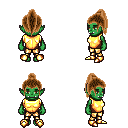
a pixel art fantasy rpg character, female body template, orc, green skin, gold chest armor, gold greaves, brown long topknot hairstyle, gold boots, four views (front, back, left, right), 2x2 character sprite sheet, small pixel art, hard edges, no anti-aliasing